Question: I am trying to digitally sign document using pdfbox. I am using filter as and subfilter as . For ETSI_CADES_Detached, a signing attribute is needs to be added. I am fetching signed hash and certificates from CSC> But after adding signing attribute, it is making the document corrupted. Sharing the screenshot for the reference
error image

Seems like hash is getting chagned. Sharing code for the reference.
'''
PDDocument document = PDDocument.load(inputStream);
outFile = File.createTempFile("signedFIle", ".pdf");
Certificate[] certificateChain = retrieveCertificates(requestId, providerId, credentialId, accessToken);//Retrieve certificates from CSC.
setCertificateChain(certificateChain);
// sign
FileOutputStream output = new FileOutputStream(outFile);
IOUtils.copy(inputStream, output);
// create signature dictionary
PDSignature signature = new PDSignature();
// signature.setType(COSName.SIG);
// PDAcroForm acroForm = document.getDocumentCatalog().getAcroForm(null);
int accessPermissions = SigUtils.getMDPPermission(document);
if (accessPermissions == 1)
{
throw new IllegalStateException("No changes to the document are permitted due to DocMDP transform parameters dictionary");
}
signature.setFilter(PDSignature.FILTER_ADOBE_PPKLITE);
signature.setSubFilter(PDSignature.SUBFILTER_ETSI_CADES_DETACHED);
signature.setName("Test Name");
// signature.setLocation("Bucharest, RO");
// signature.setReason("PDFBox Signing");
signature.setSignDate(Calendar.getInstance());
Rectangle2D humanRect = new Rectangle2D.Float(location.getLeft(), location.getBottom(), location.getRight(), location.getTop());
PDRectangle rect = createSignatureRectangle(document, humanRect);
SignatureOptions signatureOptions = new SignatureOptions();
signatureOptions.setVisualSignature(createVisualSignatureTemplate(document, 0, rect, signature));
signatureOptions.setPage(0);
document.addSignature(signature, signatureOptions);
ExternalSigningSupport externalSigning =
document.saveIncrementalForExternalSigning(output);
InputStream content = externalSigning.getContent();
CMSSignedDataGenerator gen = new CMSSignedDataGenerator();
X509Certificate cert = (X509Certificate) certificateChain[0];
gen.addCertificates(new JcaCertStore(Arrays.asList(certificateChain)));
MessageDigest digest = MessageDigest.getInstance("SHA-256");
// Use a buffer to read the input stream in chunks
byte[] buffer = new byte[4096];
int bytesRead;
while ((bytesRead = content.read(buffer)) != -1) {
digest.update(buffer, 0, bytesRead);
}
byte[] hashBytes = digest.digest();
ESSCertIDv2 certid = new ESSCertIDv2(
new AlgorithmIdentifier(new ASN1ObjectIdentifier("*****")),
MessageDigest.getInstance("SHA-256").digest(cert.getEncoded())
);
SigningCertificateV2 sigcert = new SigningCertificateV2(certid);
final DERSet attrValues = new DERSet(sigcert);
Attribute attr = new Attribute(PKCSObjectIdentifiers.id_aa_signingCertificateV2, attrValues);
ASN1EncodableVector v = new ASN1EncodableVector();
v.add(attr);
v.add(new Attribute(CMSAttributes.messageDigest, new DERSet(new DEROctetString(hashBytes))));
AttributeTable atttributeTable = new AttributeTable(v);
//Create a standard attribute table from the passed in parameters - certhash
CMSAttributeTableGenerator attrGen = new DefaultSignedAttributeTableGenerator(atttributeTable);
final byte[] signedHash = signHash(requestId, providerId, accessToken, hashBytes); //Retrieve signed hash from CSC.
ContentSigner contentSigner = new ContentSigner() {
@Override
public byte[] getSignature() {
return signedHash;
}
@Override
public OutputStream getOutputStream() {
ByteArrayOutputStream byteArrayOutputStream = new ByteArrayOutputStream();
byteArrayOutputStream.writeBytes(hashBytes);
return byteArrayOutputStream;
}
@Override
public AlgorithmIdentifier getAlgorithmIdentifier() {
return new AlgorithmIdentifier(new ASN1ObjectIdentifier("1.2.840.113549.1.1.11"));
}
};
org.bouncycastle.asn1.x509.Certificate cert2 = org.bouncycastle.asn1.x509.Certificate.getInstance(ASN1Primitive.fromByteArray(cert.getEncoded()));
JcaSignerInfoGeneratorBuilder sigb = new JcaSignerInfoGeneratorBuilder(new JcaDigestCalculatorProviderBuilder().build());
// RevocationInfoResponse revocationInfoResponse = sealingService.getRevocationInfo(requestId, accessToken, revocationInfoRequest);
sigb.setSignedAttributeGenerator(attrGen);
// sigb.setDirectSignature( true );
gen.addSignerInfoGenerator(sigb.build(contentSigner, new X509CertificateHolder(cert2)));
CMSTypedData msg = new CMSProcessableInputStream( inputStream);
CMSSignedData signedData = gen.generate((CMSTypedData)msg, false);
byte[] cmsSignature = signedData.getEncoded();
inputStream.close();
externalSigning.setSignature(cmsSignature);
IOUtils.closeQuietly(signatureOptions);
return new FileInputStream(outFile);
'''
If I use subfilter as SUBFILTER_ADBE_PKCS7_DETACHED and don't add addtibutesTable, then it works fine. But for SUBFILTER_ETSI_CADES_DETACHED, attributes needs to be added.
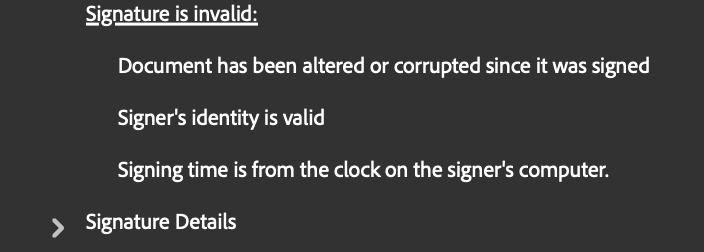
Answer: In a comment you explained
> we fetch certificates and signedHash from some external provide (CSC). We don't have privateKey. So, after fetching signedHash from CSC, we are directly overriding the method getSignature of ContentSignature and returning that signedHash. ContentSigner cannot actually sign the bytes.
ContentSigner actually sign the bytes. You merely have to call CSC signing from within it.
Simplifying your code a bit you can do that as follows:
'''
try (
OutputStream output = new FileOutputStream(outFile);
PDDocument document = PDDocument.load(resource)
) {
PDSignature signature = new PDSignature();
signature.setFilter(PDSignature.FILTER_ADOBE_PPKLITE);
signature.setSubFilter(PDSignature.SUBFILTER_ETSI_CADES_DETACHED);
signature.setName("Test Name");
signature.setSignDate(Calendar.getInstance());
SignatureOptions signatureOptions = new SignatureOptions();
signatureOptions.setPage(0);
document.addSignature(signature, signatureOptions);
ExternalSigningSupport externalSigning = document.saveIncrementalForExternalSigning(output);
// retrieve signer certificate and its chain
Certificate[] certificateChain = retrieveCertificates(requestId, providerId, credentialId, accessToken);
X509Certificate cert = (X509Certificate) certificateChain[0];
// build signed attribute table generator and SignerInfo generator builder
ESSCertIDv2 certid = new ESSCertIDv2(
new AlgorithmIdentifier(NISTObjectIdentifiers.id_sha256),
MessageDigest.getInstance("SHA-256").digest(cert.getEncoded())
);
SigningCertificateV2 sigcert = new SigningCertificateV2(certid);
Attribute attr = new Attribute(PKCSObjectIdentifiers.id_aa_signingCertificateV2, new DERSet(sigcert));
ASN1EncodableVector v = new ASN1EncodableVector();
v.add(attr);
AttributeTable atttributeTable = new AttributeTable(v);
CMSAttributeTableGenerator attrGen = new DefaultSignedAttributeTableGenerator(atttributeTable);
org.bouncycastle.asn1.x509.Certificate cert2 = org.bouncycastle.asn1.x509.Certificate.getInstance(ASN1Primitive.fromByteArray(cert.getEncoded()));
JcaSignerInfoGeneratorBuilder sigb = new JcaSignerInfoGeneratorBuilder(new JcaDigestCalculatorProviderBuilder().build());
sigb.setSignedAttributeGenerator(attrGen);
// create ContentSigner that signs by calling the CSC endpoint
ContentSigner contentSigner = new ContentSigner() {
private MessageDigest digest = MessageDigest.getInstance("SHA-256");
private OutputStream stream = OutputStreamFactory.createStream(digest);
@Override
public byte[] getSignature() {
try {
byte[] hash = digest.digest();
byte[] signedHash = signHash(requestId, providerId, accessToken, hash);
return signedHash;
} catch (Exception e) {
throw new RuntimeException("Exception while signing", e);
}
}
@Override
public OutputStream getOutputStream() {
return stream;
}
@Override
public AlgorithmIdentifier getAlgorithmIdentifier() {
return new AlgorithmIdentifier(new ASN1ObjectIdentifier("1.2.840.113549.1.1.11"));
}
};
// create the SignedData generator and execute
CMSSignedDataGenerator gen = new CMSSignedDataGenerator();
gen.addCertificates(new JcaCertStore(Arrays.asList(certificateChain)));
gen.addSignerInfoGenerator(sigb.build(contentSigner, new X509CertificateHolder(cert2)));
CMSTypedData msg = new CMSTypedDataInputStream(externalSigning.getContent());
CMSSignedData signedData = gen.generate(msg, false);
byte[] cmsSignature = signedData.getEncoded();
externalSigning.setSignature(cmsSignature);
}
'''
<URL>'testSignLikeSkdjksDfkslImproved'